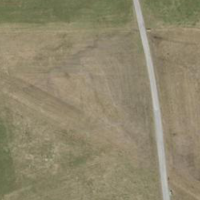
EUNIS habitat code: 24
Species observed at this site:
Stellaria graminea
Angelica sylvestris
Caltha palustris